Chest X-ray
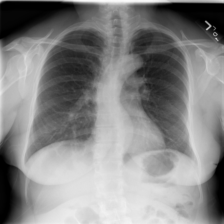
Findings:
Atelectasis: negative
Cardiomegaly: negative
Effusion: negative
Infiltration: negative
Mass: negative
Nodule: negative
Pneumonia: negative
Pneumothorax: negative
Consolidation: negative
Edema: negative
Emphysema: negative
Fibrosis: negative
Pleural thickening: negative
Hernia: negative